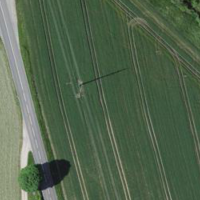
EUNIS habitat code: 52
Species observed at this site:
Milvus milvus